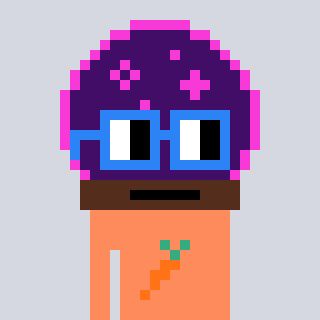
a pixel art character with square blue glasses, a crystalball-shaped head and a peachy-colored body on a cool background